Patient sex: M
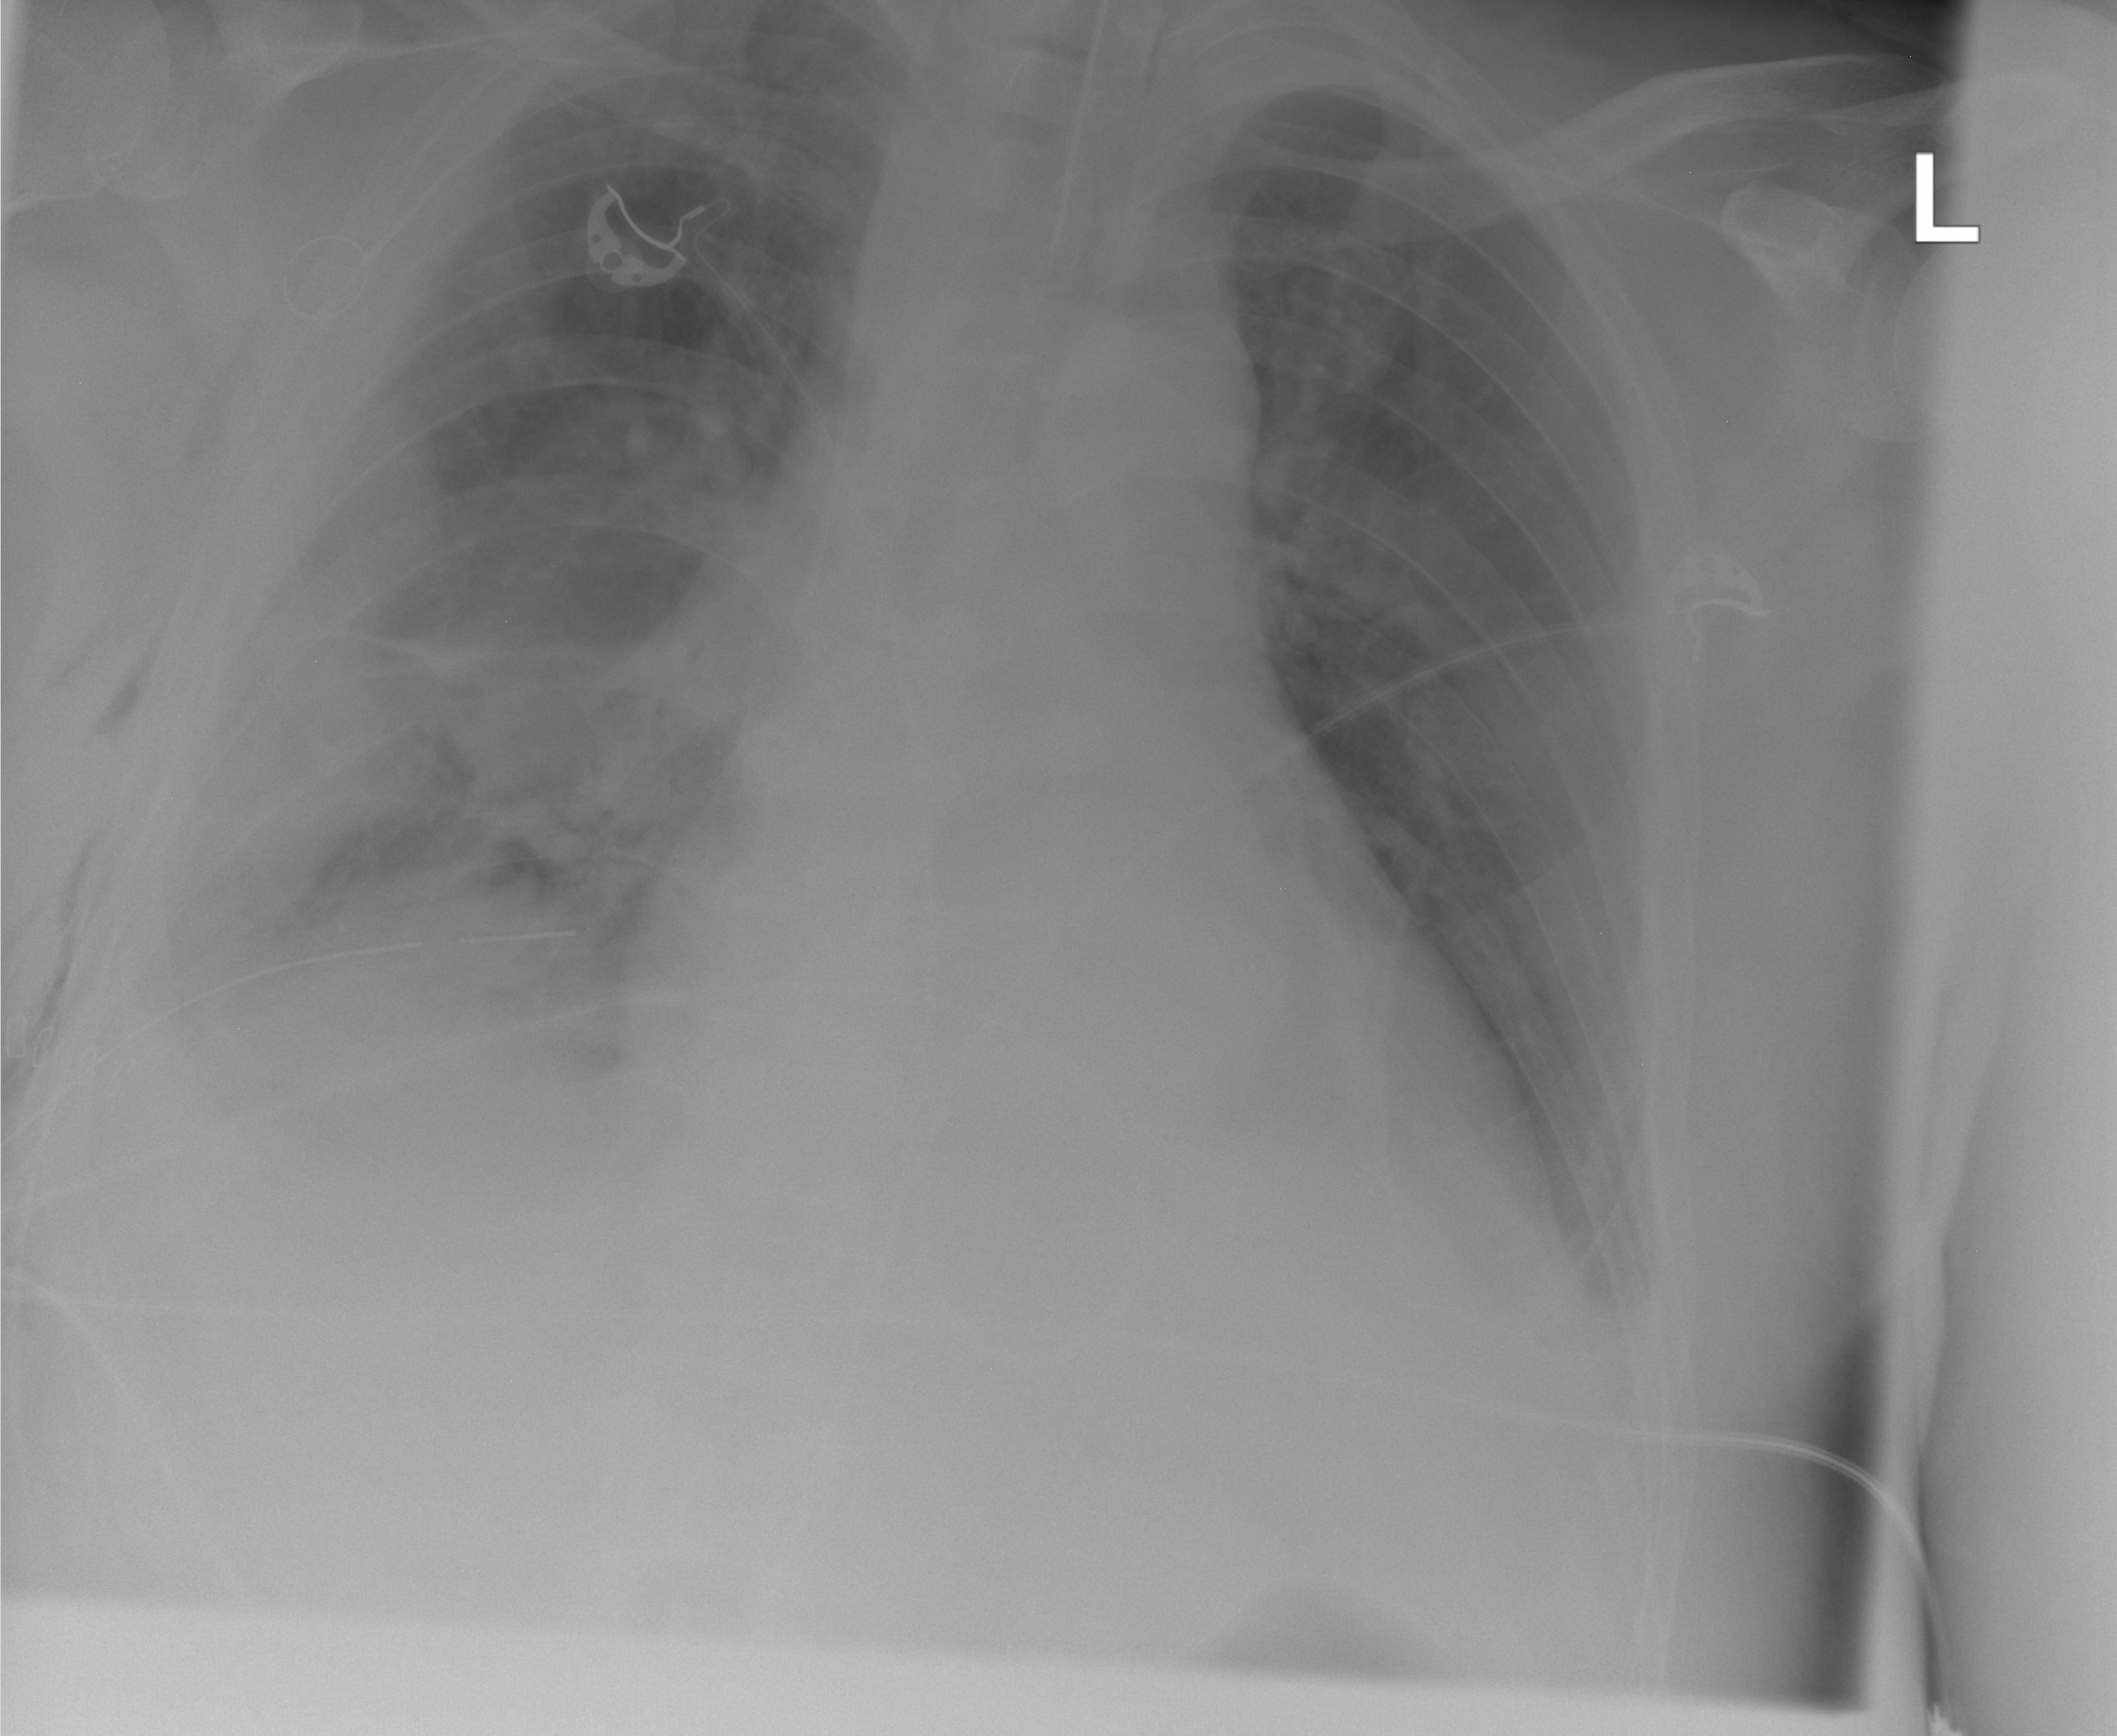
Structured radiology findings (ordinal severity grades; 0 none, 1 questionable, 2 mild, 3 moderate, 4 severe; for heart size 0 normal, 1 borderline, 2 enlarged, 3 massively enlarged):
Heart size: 2
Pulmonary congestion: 0
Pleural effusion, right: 3
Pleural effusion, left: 2
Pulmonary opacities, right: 1
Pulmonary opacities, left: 0
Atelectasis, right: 3
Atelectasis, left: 2